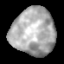
Tissue: lung
Cell type: Epithelial cells
Senescence score: 0.2176
Nuclear area (px): 2017
Mean DAPI intensity: 171.471